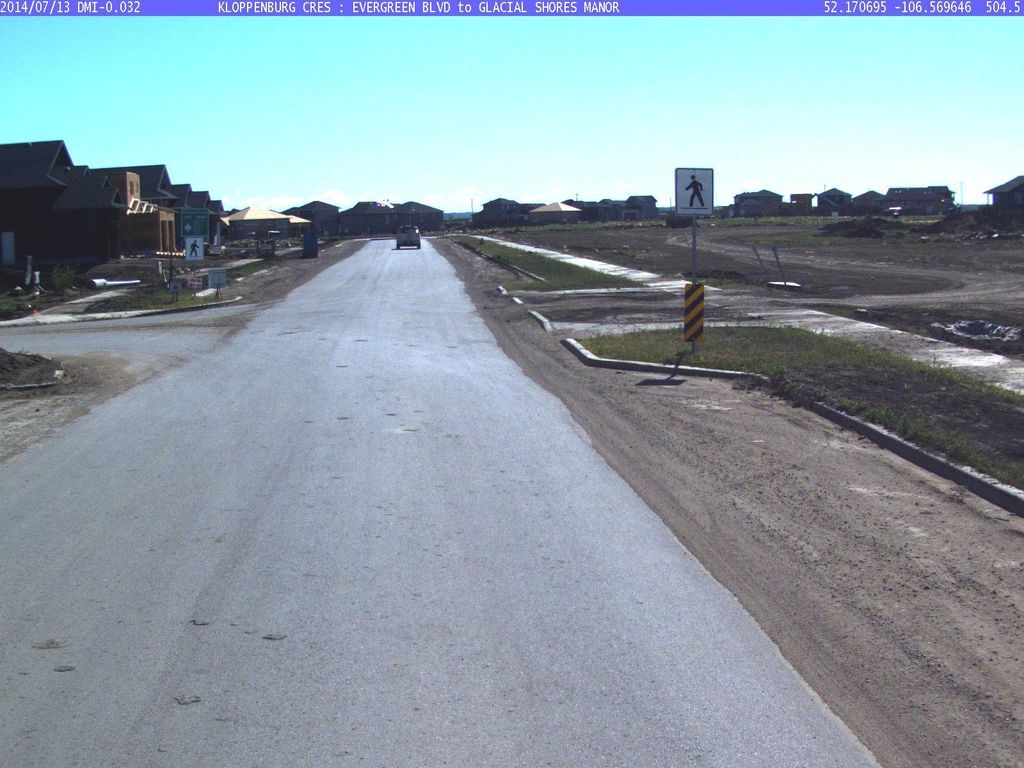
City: saskatoon